Question: Consider the Visual Studio's highly-customizable configuration of the text editor.
The value I'd like to tweak is the . See circled below.
in Visual Studio 2010 Beta 2, or Visual Studio 2008 which setting in the Fonts and Colors dialog box will allow the ?

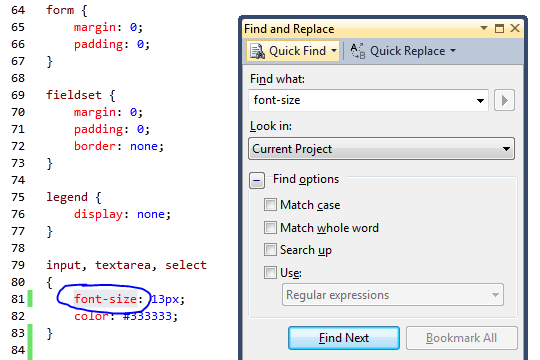
Answer: Try changing and (in Tools->Options->Environment->Fonts)